Question: I want to fetch som data from website
<URL>

I am using beautifulsoup library to fetch this data, and have tried the following code:
'''
import requests
import urllib.request
import time
from bs4 import BeautifulSoup
url = 'https://web.sensibull.com/optionchain?expiry=2020-03-26&tradingsymbol=NIFTY'
response = requests.get(url)
soup = BeautifulSoup(response.text, 'html.parser')
b = soup.find("div", {"class": "style__AtmIVWrapper-idZNMX kUMMRI"})
print(b)
'''
But it shows "None" as the output.
Although there is only one class of this name in the full HTML code, but I also tried this:
'''
for b in soup.find_all('div', attrs={'class':'style__AtmIVWrapper-idZNMX kUMMRI'}):
print(b.get_text())
print(len(b))
'''
But it doesn't work.
Also tried soup.find("div")
But it does not shows the required div tag in the output, maybe due to nested divs present.
Unable to fetch this data and proceed with my work. Please help.
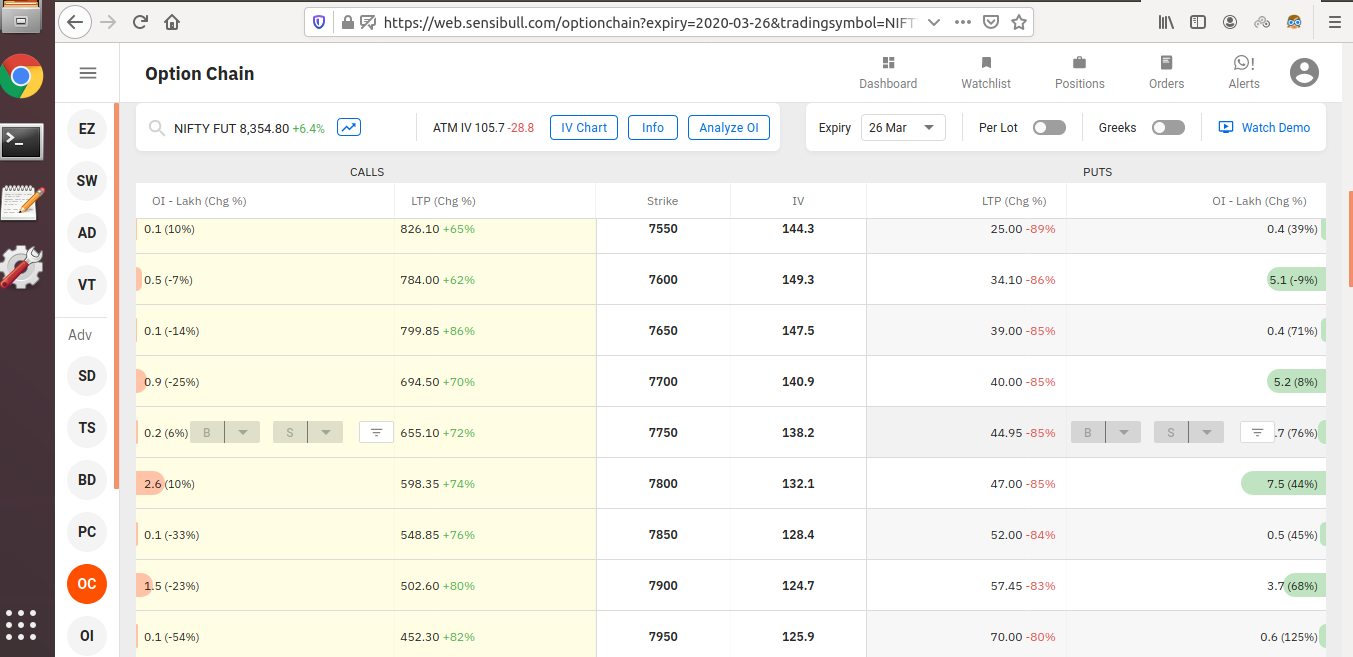
Answer: If you are looking for code. This might help:-
'''
from selenium import webdriver
import time
webpage = 'https://web.sensibull.com/optionchain?expiry=2020-03-26&tradingsymbol=NIFTY'
driver = webdriver.Chrome(executable_path='Your/path/to/chromedriver.exe')
driver.get(webpage)
time.sleep(10)
nifty_fut = driver.find_element_by_xpath('//*[@id="app"]/div/div[4]/div[2]/div[3]/div/div/div[2]/div[1]/div[1]/div/button/span[1]/div[1]')
print(nifty_fut.text)
atm_iv = driver.find_element_by_xpath('//*[@id="app"]/div/div[4]/div[2]/div[3]/div/div/div[2]/div[1]/div[2]')
print(atm_iv.text)
driver.quit()
'''